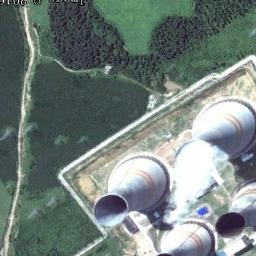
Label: thermal_power_station